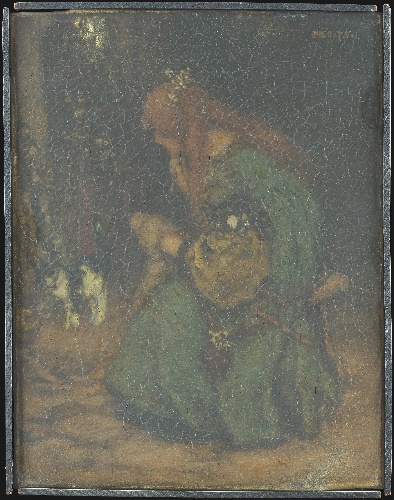
Title: Reverie
Artist: Matthys Maris
Artist bio: Dutch, The Hague 1839–1917 London
Date: 1875
Object type: Painting
Classification: Paintings
Medium: Oil on canvas
Dimensions: 12 x 9 1/4 in. (30.5 x 23.5 cm)
Department: European Paintings
Credit line: Bequest of Elizabeth U. Coles, in memory of her son, William F. Coles, 1892
Accession year: 1892
Repository: Metropolitan Museum of Art, New York, NY
Tags: Women|Cats|Interiors